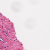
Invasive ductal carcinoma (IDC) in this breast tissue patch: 0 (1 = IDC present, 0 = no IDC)